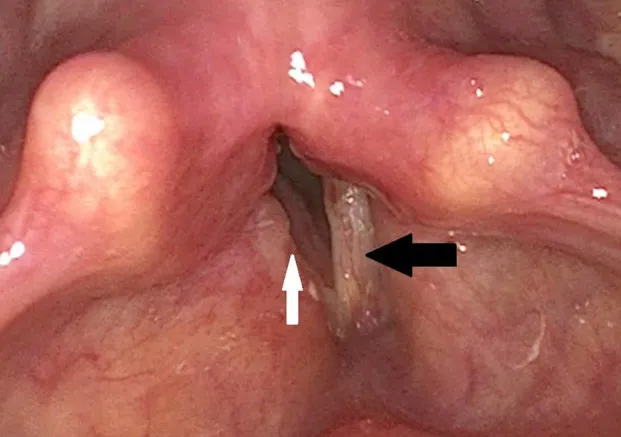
Post-operative finding via laryngoscopy after laterofixation on the right side: The right vocal fold is fixed laterally (white arrow) and thus widens the glottic gap, while the position of the left vocal fold is unchanged (black arrow). The vestibular folds are less swollen.
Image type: endoscopy (airway_endoscopy)